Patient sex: M
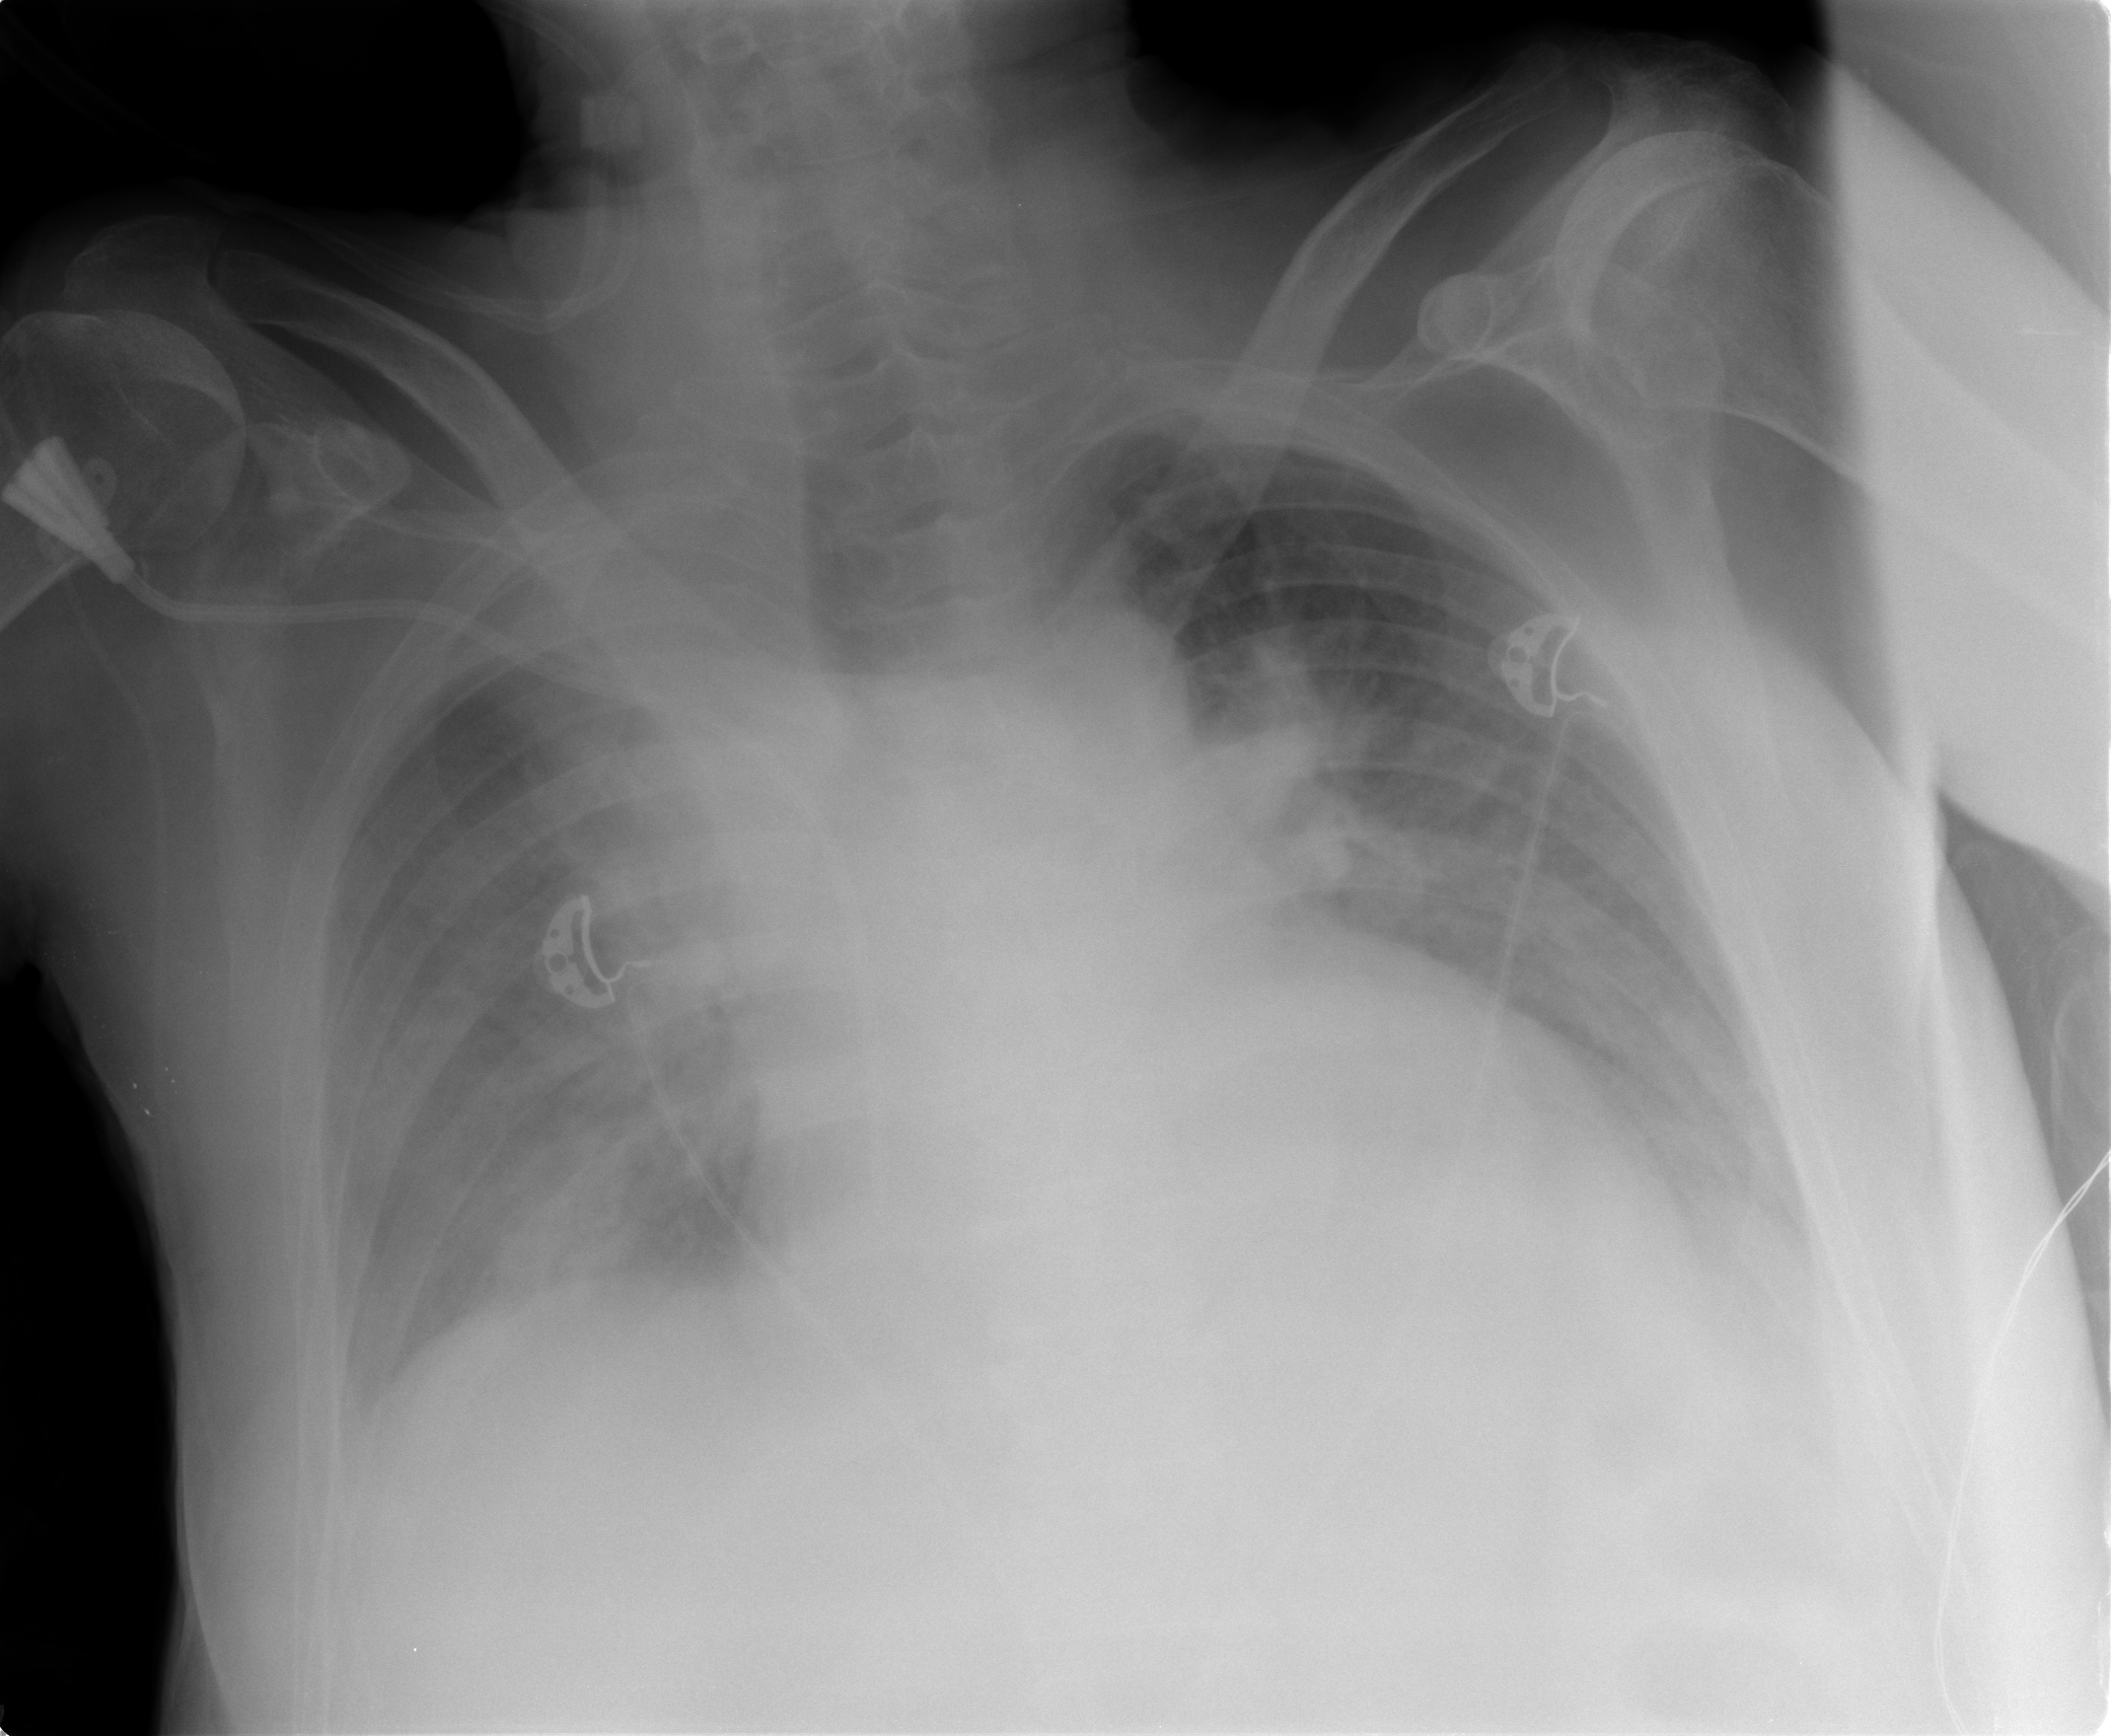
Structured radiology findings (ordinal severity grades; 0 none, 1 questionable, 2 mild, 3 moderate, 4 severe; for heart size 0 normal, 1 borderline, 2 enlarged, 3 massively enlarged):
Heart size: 2
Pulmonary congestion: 2
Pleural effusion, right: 2
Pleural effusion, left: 2
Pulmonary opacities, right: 1
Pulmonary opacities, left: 0
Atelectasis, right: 2
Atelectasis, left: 2